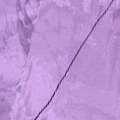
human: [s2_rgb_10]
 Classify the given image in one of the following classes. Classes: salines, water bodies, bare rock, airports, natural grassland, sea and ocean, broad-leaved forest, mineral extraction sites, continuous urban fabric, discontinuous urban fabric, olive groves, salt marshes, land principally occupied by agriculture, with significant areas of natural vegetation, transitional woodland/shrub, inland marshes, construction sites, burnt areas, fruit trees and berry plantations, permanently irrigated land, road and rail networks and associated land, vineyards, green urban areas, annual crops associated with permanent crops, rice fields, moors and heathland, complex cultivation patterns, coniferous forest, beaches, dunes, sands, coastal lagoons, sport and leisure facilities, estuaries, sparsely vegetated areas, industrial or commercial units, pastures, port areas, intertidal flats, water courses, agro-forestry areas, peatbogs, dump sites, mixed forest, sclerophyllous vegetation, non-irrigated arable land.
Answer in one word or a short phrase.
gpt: sea and ocean